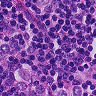
Metastatic tissue present: yes